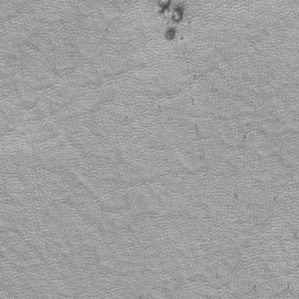
Label: frost